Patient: sex M, age 64
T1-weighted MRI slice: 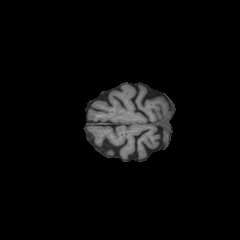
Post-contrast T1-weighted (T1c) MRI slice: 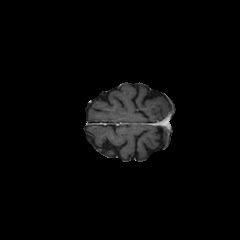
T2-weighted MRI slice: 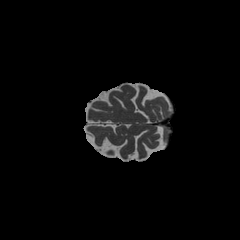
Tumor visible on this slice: no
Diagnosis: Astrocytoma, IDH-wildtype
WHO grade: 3